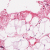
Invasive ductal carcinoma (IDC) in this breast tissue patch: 0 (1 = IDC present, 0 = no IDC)